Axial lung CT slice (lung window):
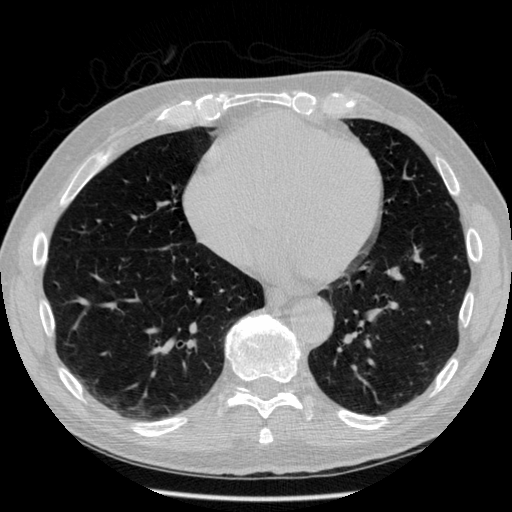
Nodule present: no